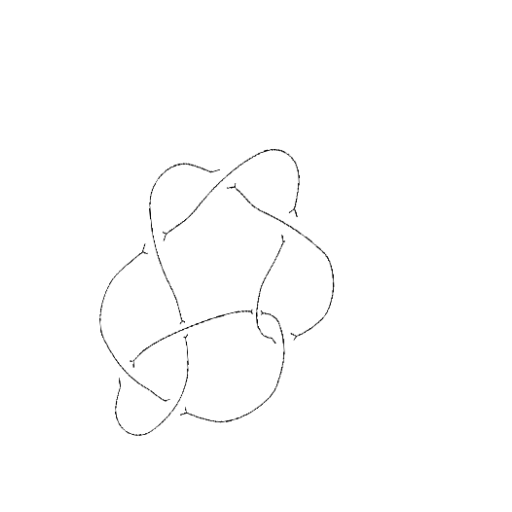
Crossing number: 8